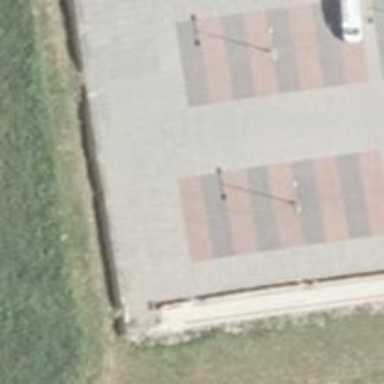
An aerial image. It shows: Road serving as parking aisle.